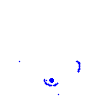
Particle: electron